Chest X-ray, PA view. Patient: 48 years old, sex F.
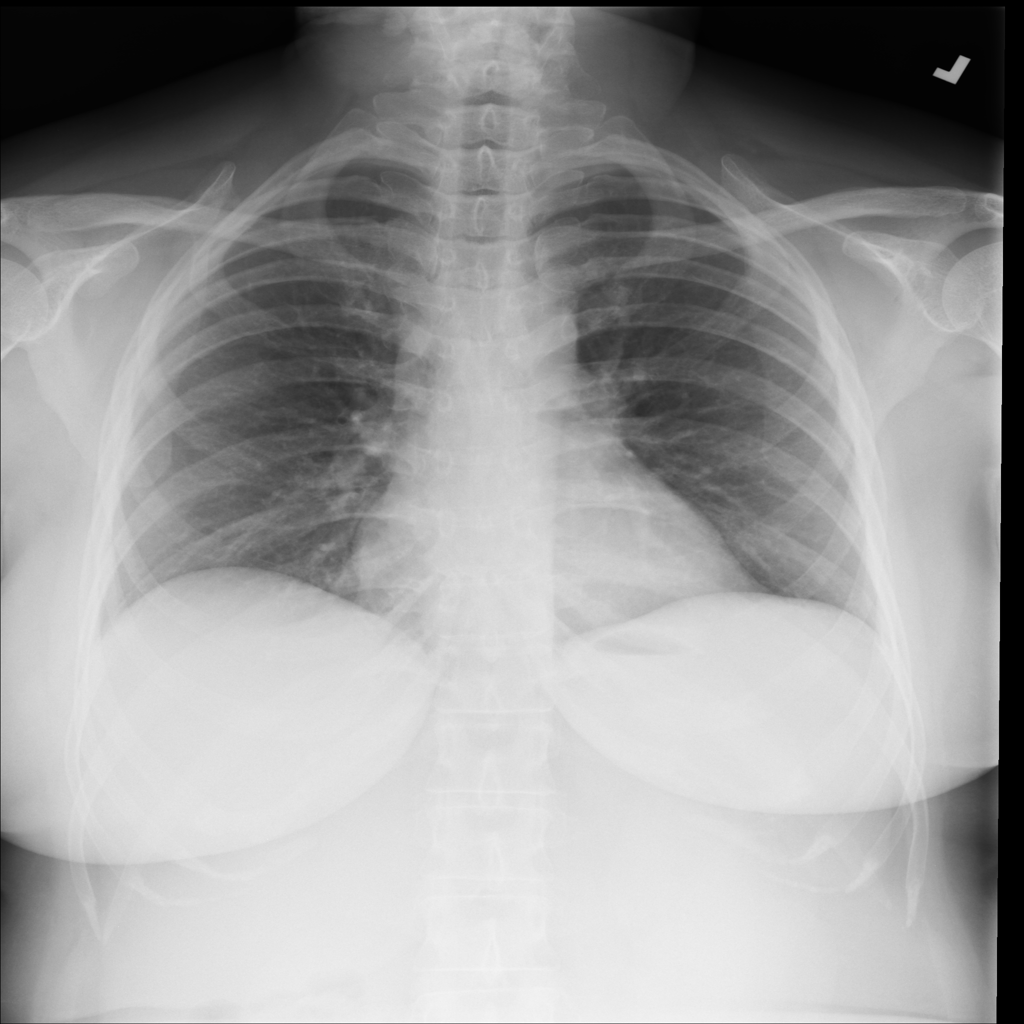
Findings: No Finding